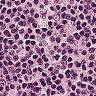
Metastatic tissue present: no